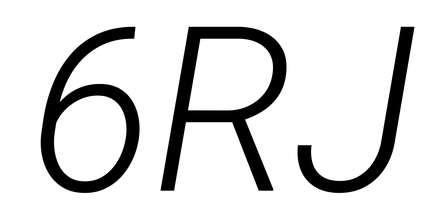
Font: Roboto-Italic_Light_Italic